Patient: sex F, age 39
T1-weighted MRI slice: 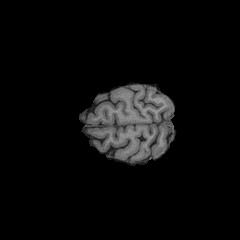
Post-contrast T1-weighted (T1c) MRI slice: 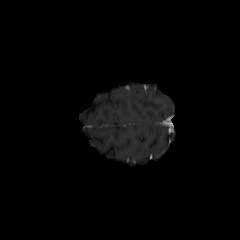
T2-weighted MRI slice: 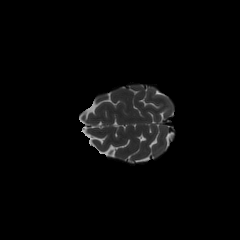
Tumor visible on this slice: no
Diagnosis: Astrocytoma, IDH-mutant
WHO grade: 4